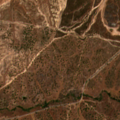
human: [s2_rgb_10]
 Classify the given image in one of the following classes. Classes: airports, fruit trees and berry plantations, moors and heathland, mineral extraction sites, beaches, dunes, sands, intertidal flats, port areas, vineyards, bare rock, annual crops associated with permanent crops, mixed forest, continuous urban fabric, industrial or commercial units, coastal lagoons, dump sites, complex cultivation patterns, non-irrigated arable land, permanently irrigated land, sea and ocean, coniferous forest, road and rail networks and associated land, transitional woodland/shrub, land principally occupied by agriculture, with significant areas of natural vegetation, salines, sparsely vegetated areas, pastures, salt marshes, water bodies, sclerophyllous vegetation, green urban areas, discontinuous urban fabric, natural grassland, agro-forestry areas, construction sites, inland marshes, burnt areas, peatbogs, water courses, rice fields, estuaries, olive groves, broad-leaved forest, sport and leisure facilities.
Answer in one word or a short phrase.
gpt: pastures, complex cultivation patterns, agro-forestry areas, broad-leaved forest, transitional woodland/shrub